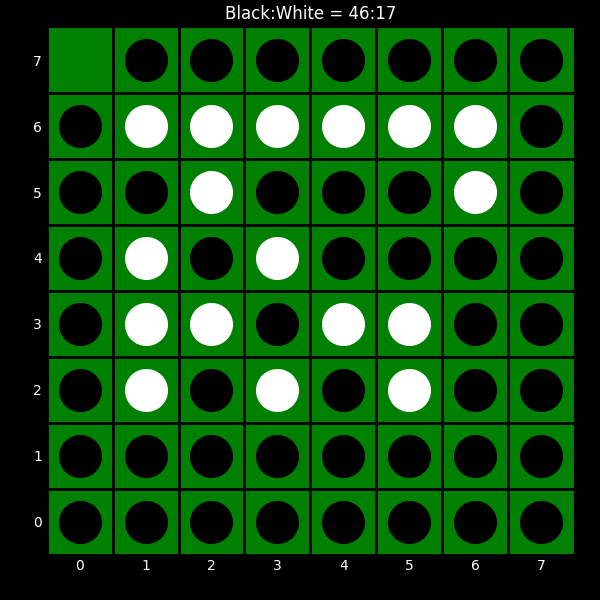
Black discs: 46
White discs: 17